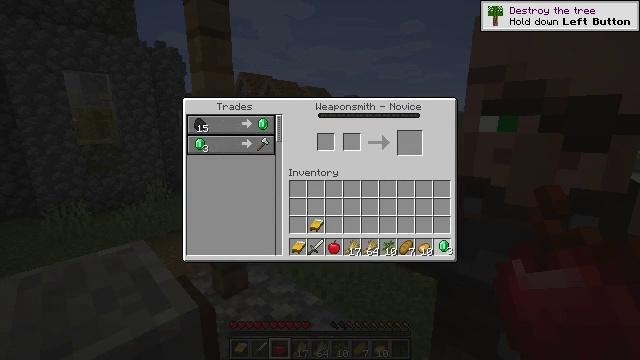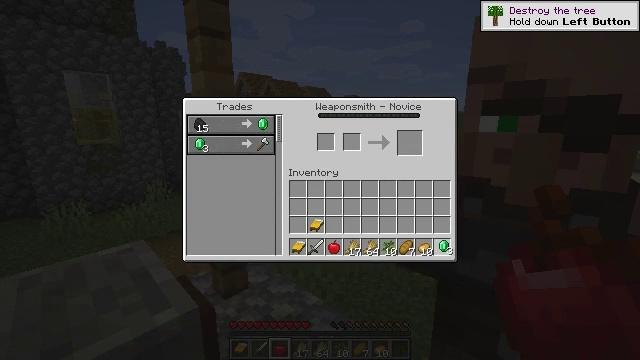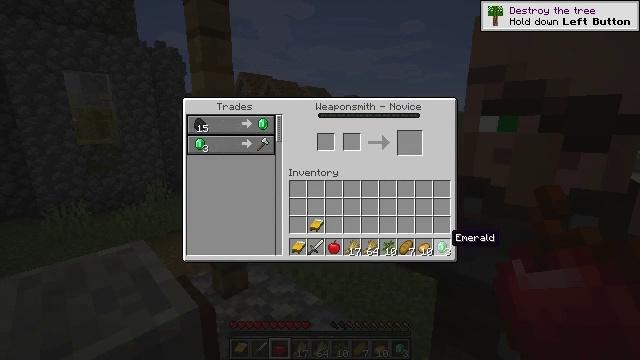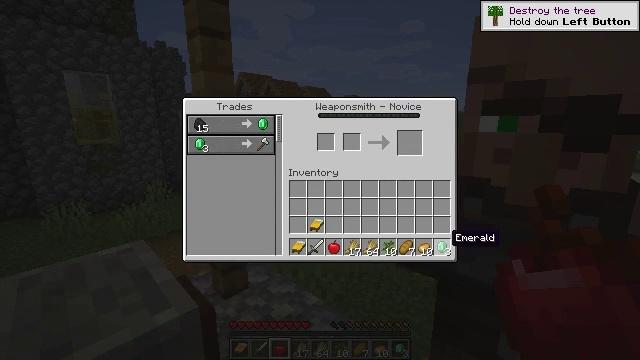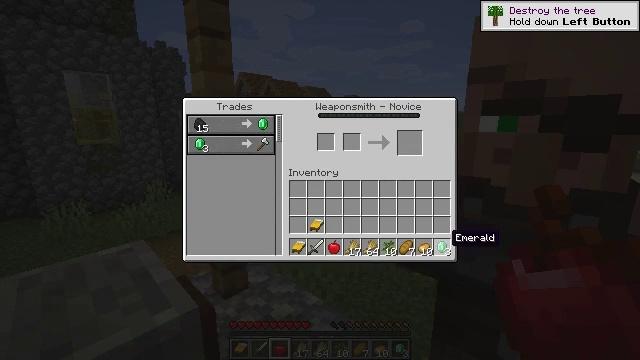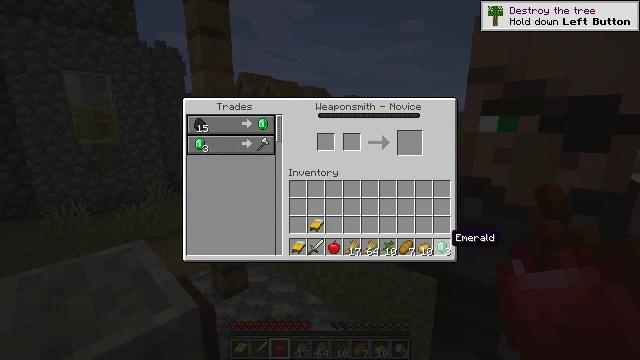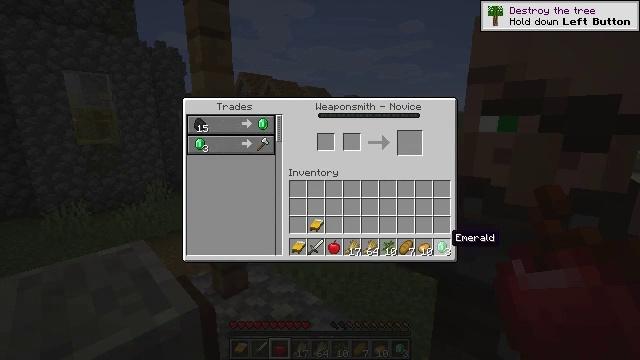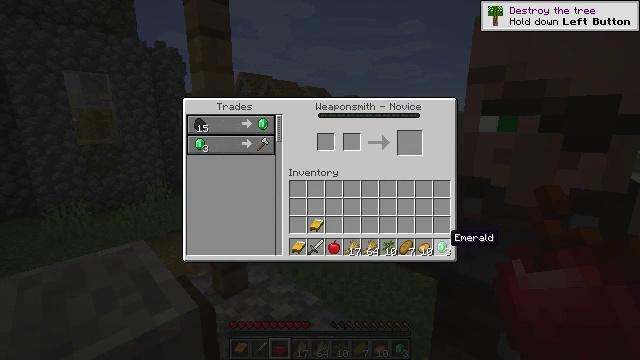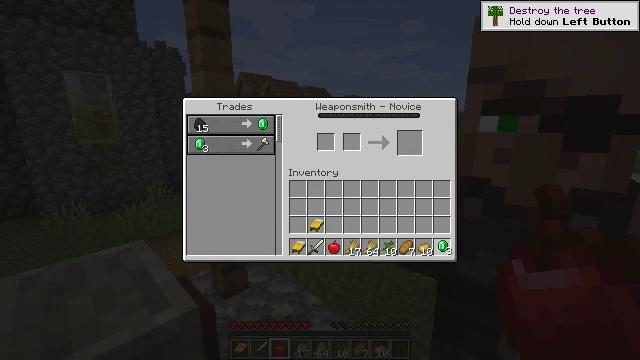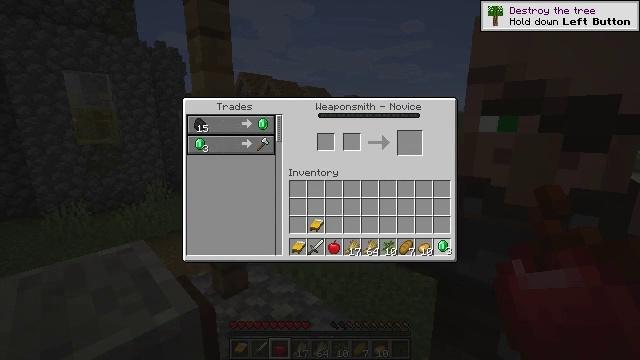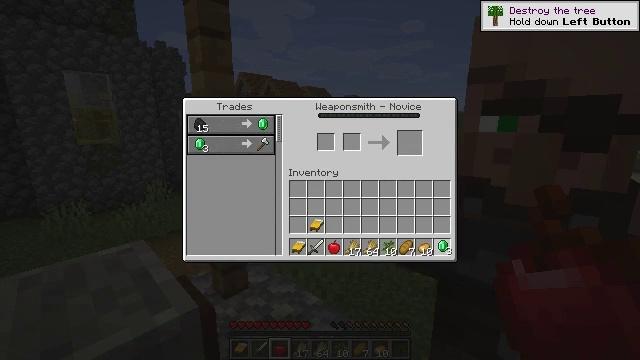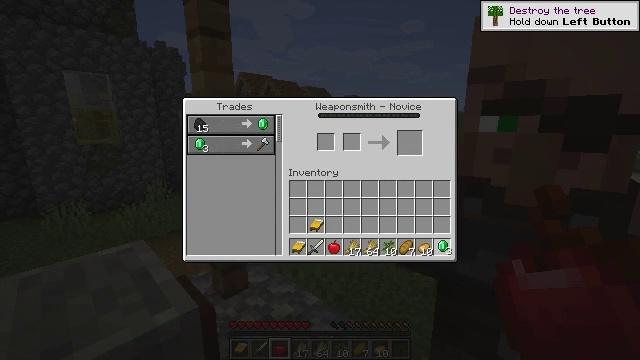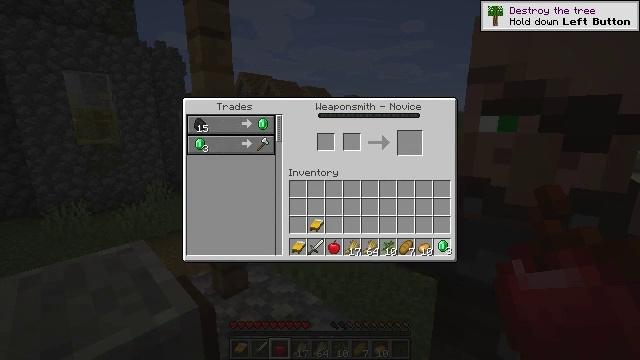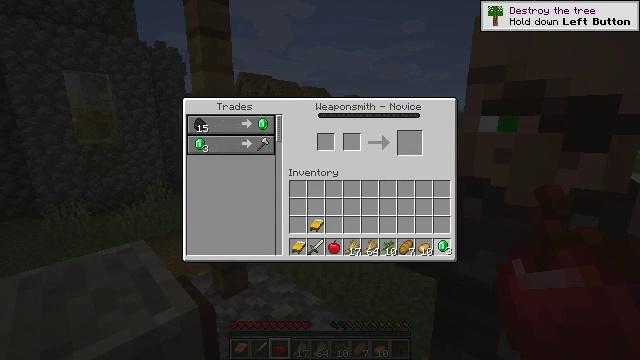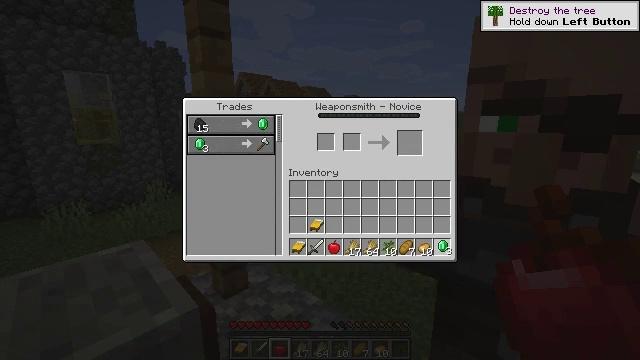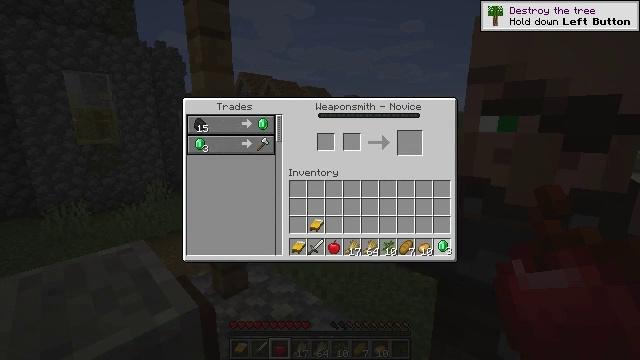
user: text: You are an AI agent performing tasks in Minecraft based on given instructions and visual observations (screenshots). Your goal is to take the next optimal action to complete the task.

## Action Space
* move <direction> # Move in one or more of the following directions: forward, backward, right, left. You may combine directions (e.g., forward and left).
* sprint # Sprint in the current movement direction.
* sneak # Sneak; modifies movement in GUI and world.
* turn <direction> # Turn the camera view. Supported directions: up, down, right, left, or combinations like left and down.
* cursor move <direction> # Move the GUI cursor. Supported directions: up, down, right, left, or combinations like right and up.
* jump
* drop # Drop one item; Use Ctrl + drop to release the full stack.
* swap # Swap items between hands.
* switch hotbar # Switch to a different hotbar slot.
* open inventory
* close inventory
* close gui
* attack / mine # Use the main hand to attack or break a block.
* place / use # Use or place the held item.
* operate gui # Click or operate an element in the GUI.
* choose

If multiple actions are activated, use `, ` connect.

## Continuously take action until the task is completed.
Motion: motion action
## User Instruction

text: craft item air
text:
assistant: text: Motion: operate gui
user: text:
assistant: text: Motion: no_op
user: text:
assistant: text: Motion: no_op
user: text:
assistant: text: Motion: no_op
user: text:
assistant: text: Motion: no_op
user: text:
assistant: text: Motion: no_op
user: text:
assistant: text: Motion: no_op
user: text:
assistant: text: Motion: operate gui
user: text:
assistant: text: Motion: operate gui
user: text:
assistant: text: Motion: operate gui
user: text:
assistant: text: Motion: no_op
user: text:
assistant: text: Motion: no_op
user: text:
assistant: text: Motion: no_op
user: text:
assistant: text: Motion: no_op
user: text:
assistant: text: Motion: no_op
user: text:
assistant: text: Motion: no_op
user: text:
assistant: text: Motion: no_op
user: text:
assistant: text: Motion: no_op
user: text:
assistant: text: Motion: operate gui
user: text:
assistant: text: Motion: operate gui
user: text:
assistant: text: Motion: operate gui
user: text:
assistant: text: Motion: no_op
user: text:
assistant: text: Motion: no_op
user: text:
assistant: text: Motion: no_op
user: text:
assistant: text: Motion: no_op
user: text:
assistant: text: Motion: cursor move left and up
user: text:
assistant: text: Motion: cursor move left and up
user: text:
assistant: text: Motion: cursor move left
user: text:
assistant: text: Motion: cursor move left and up
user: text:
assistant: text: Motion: cursor move left and up